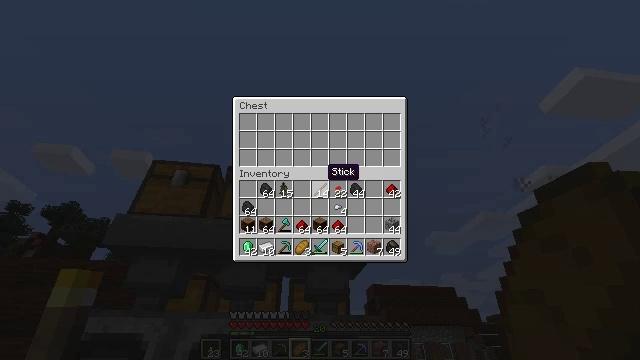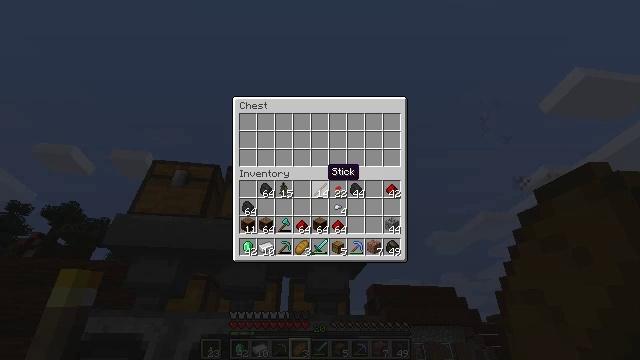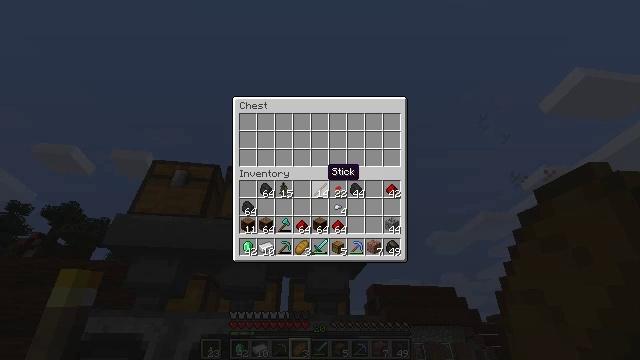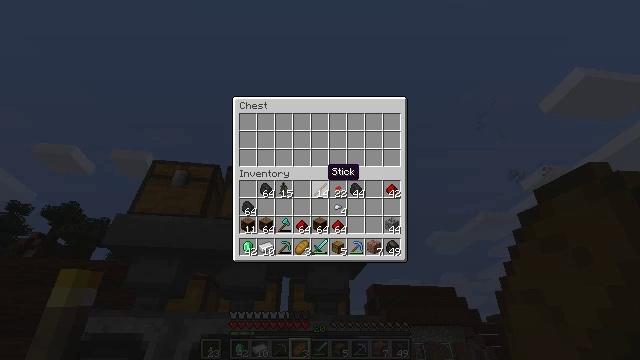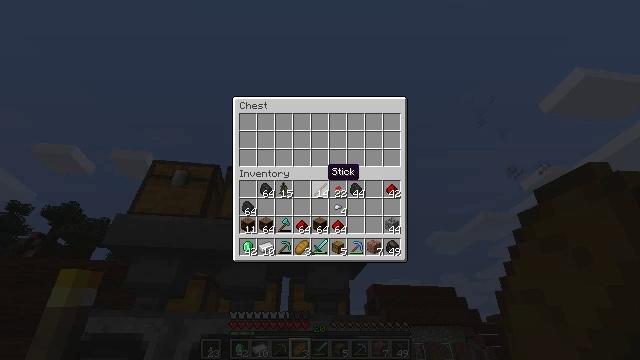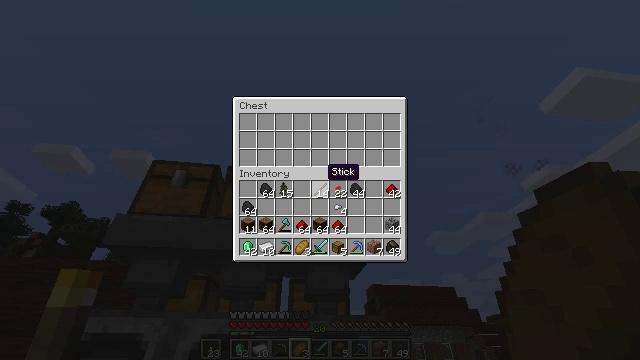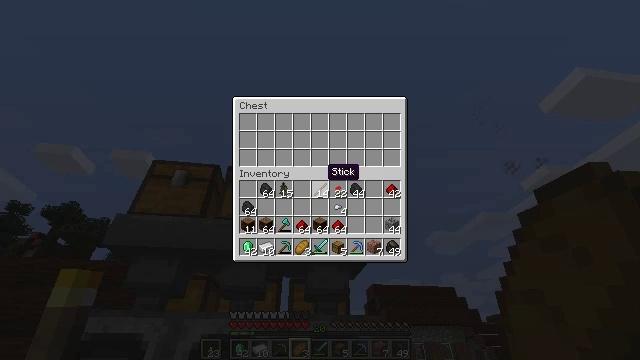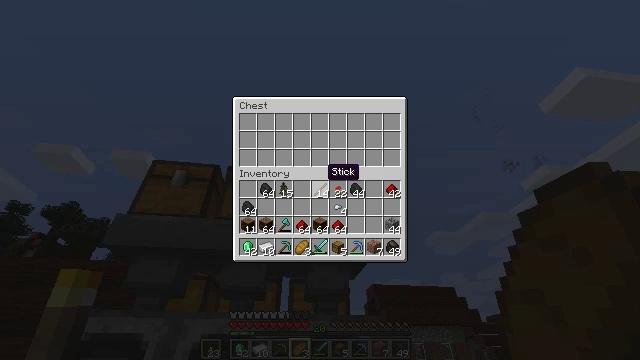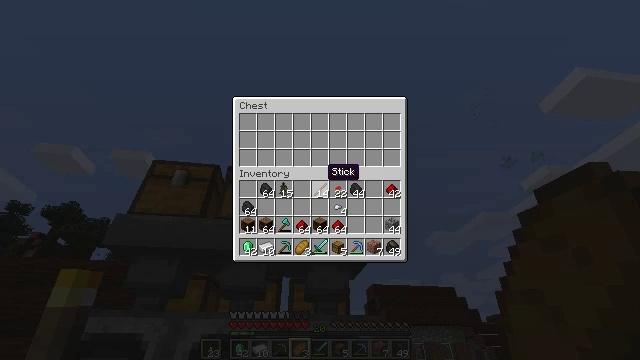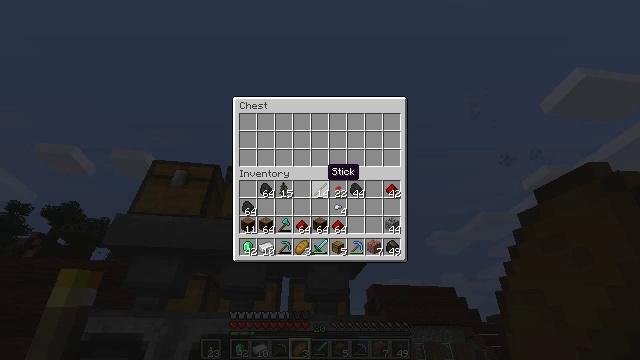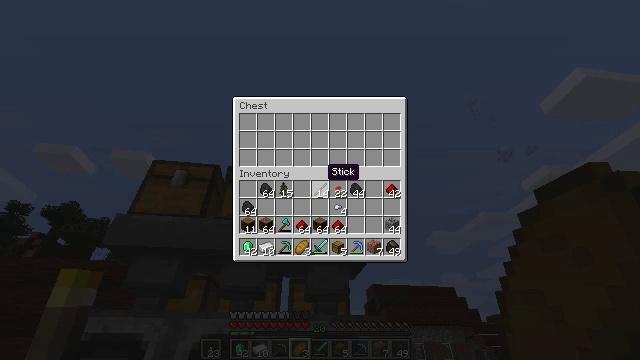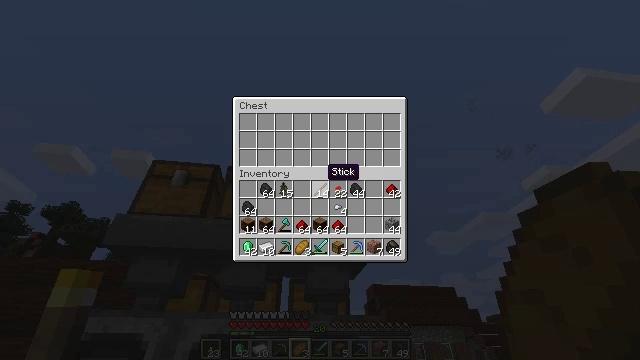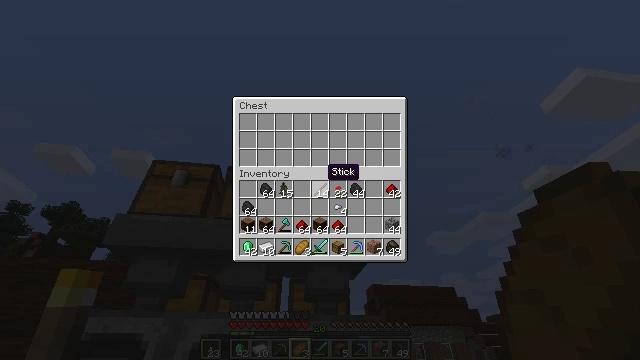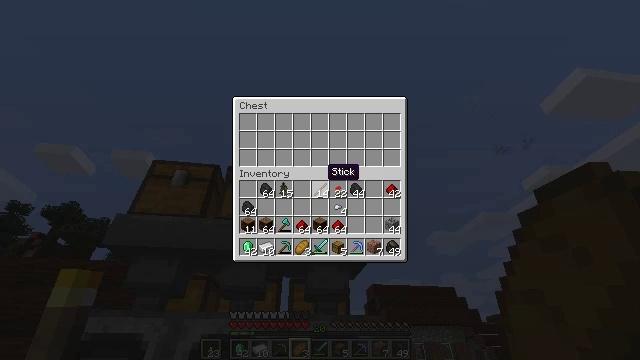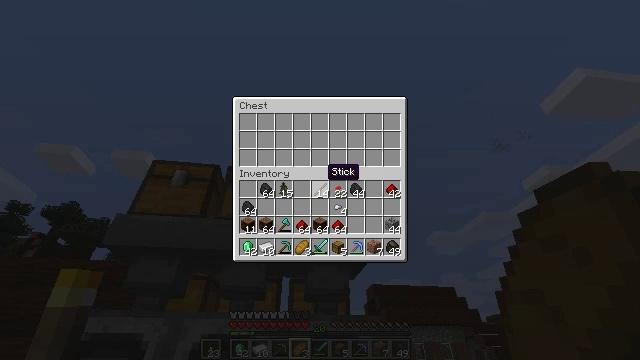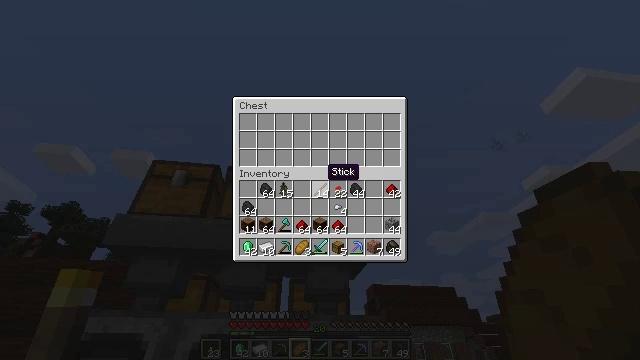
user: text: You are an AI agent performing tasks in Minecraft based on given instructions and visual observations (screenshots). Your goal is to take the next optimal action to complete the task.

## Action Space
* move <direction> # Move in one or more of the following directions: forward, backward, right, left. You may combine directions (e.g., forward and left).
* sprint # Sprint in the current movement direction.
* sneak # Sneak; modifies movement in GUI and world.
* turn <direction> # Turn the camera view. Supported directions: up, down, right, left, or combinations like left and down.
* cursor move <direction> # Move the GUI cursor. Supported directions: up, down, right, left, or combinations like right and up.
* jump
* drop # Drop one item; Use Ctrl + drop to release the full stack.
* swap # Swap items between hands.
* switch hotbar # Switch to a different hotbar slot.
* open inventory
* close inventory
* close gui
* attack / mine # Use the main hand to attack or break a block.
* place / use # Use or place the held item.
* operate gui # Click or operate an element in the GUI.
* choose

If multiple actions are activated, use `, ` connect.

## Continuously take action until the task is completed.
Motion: motion action
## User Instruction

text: Craft an emerald using the crafting table.
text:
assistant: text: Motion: no_op
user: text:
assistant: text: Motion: no_op
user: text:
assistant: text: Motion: no_op
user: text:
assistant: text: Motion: no_op
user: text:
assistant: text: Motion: no_op
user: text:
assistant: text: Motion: no_op
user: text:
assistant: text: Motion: no_op
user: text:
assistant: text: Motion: no_op
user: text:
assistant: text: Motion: no_op
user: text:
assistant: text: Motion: no_op
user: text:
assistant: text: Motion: no_op
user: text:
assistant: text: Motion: no_op
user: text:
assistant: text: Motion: no_op
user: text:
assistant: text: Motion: no_op
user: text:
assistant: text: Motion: no_op
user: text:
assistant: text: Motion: no_op
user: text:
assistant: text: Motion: no_op
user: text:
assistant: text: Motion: no_op
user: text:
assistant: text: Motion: no_op
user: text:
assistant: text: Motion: no_op
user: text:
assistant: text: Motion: no_op
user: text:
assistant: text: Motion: no_op
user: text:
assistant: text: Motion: no_op
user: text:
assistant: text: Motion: no_op
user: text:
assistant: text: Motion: no_op
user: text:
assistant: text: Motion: no_op
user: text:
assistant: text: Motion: no_op
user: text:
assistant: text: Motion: no_op
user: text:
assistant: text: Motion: no_op
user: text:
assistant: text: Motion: no_op